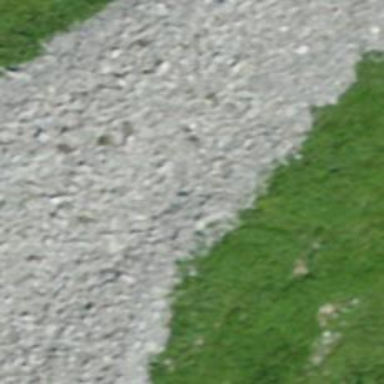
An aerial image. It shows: Natural scree.